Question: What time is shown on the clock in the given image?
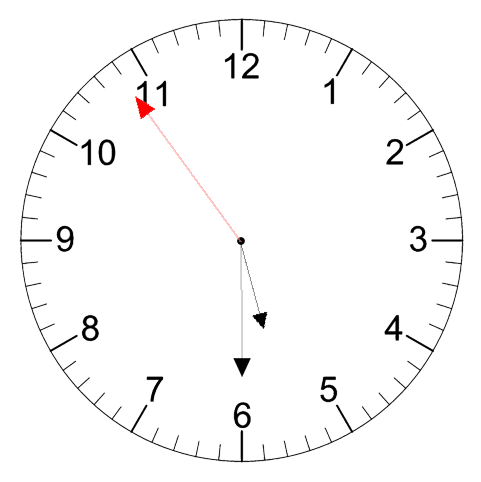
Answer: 05:29:54